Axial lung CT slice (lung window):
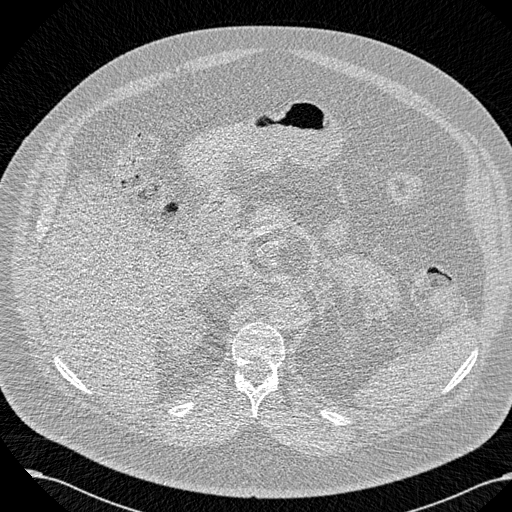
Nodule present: no